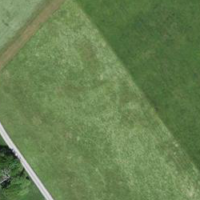
EUNIS habitat code: 52
Species observed at this site:
Filipendula ulmaria